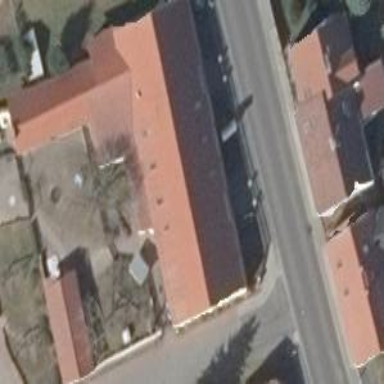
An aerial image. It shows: Kindergarten.